Question: I am adding some objects in the game but for same reason, the first object I add from a generic list do not change in localScale.
As you can see from the image below, the console displays that localScale is correct, but when you look at the gameview and inspector, the object has a Vector.zero localScale. What's weird is that all the other properties of the object is correct (i.e. object.name is correctly name 3, 7).
The objects after the first are all displayed correctly as well.
If I don't use 'Queue<GameObject> tile = new Queue<GameObject>()', things work normally..

Here's the script:
'''
public void animateGrid(List<int[]> matchTile, List<int[]> moveTile, List<int[]> appendTile){
animating = true;
Queue<GameObject> tile = new Queue<GameObject>();
Debug.Log ("MatchTile count: " + matchTile.Count);
Debug.Log ("AddTile count: " + appendTile.Count);
foreach(int[] i in matchTile){
tile.Enqueue(getGameObject(i[0], i[1]));
match (tile.Peek());
}
Debug.Log ("tile: " + tile.Count);
foreach(int[] j in appendTile){
int x1 = j[0], y1 = j[1],
x2 = j[2], y2 = j[3];
GameObject gameObj = tile.Dequeue();
Debug.Log ("tileNo");
append ( gameObj,
getCoordinateFromGrid(x2, y2),
x2, y2,
grid.filled[x1, y1]
);
}
...
}
private void match(GameObject tile){
Hashtable optional = new Hashtable();
optional.Add("ease", LeanTweenType.easeInBounce);
LeanTween.scale(tile, Vector3.zero, 0.05f, optional);
tile.SetActive(false);
}
private void append(GameObject tile, Vector3 position, int x, int y, int type){
float tileSize = 1f / 9f;
tile.renderer.material.color = getColor(type);
tile.tag = getType(type);
tile.name = x + "," + y;
tile.transform.parent = transform.FindChild("Filled").transform;
tile.transform.position = position;
tile.transform.localScale = new Vector3(tileSize, tileSize, 70f);
tile.SetActive(true);
Debug.Log ("added scale: " + tile.transform.localScale + " x:" + x + " y:" + y);
}
'''
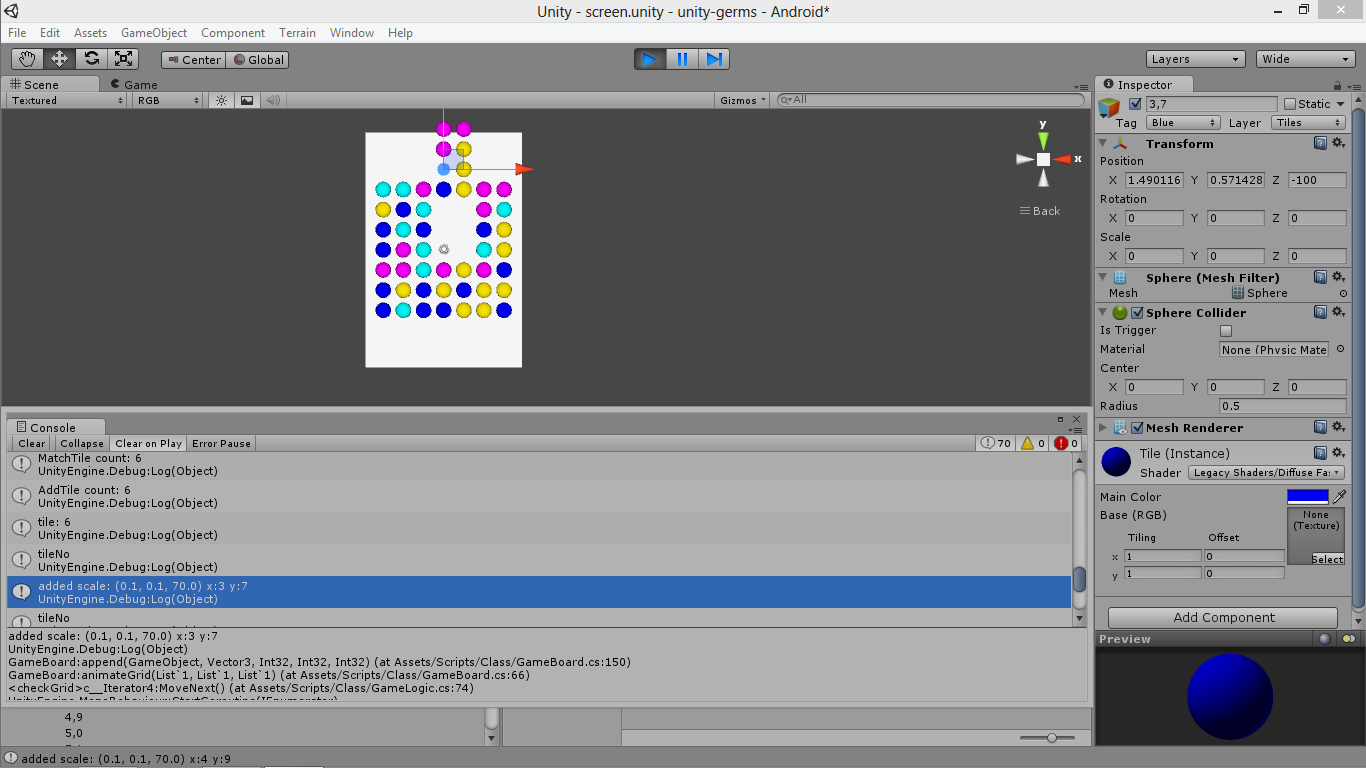
Answer: If I don't use Queue tile = new Queue(), things work normally. I think its a bug.